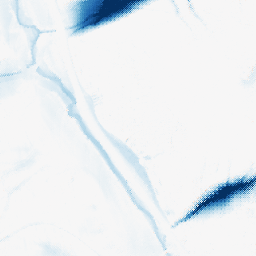
Category: morphological
Decomposition family: morphological_ellipse
Decomposition parameters: operation: closing
width: 50
height: 20
Upsampling method: regularized
Upsampling parameters: scale: 4
lambda_reg: 0.1
Upsampling scale: 4